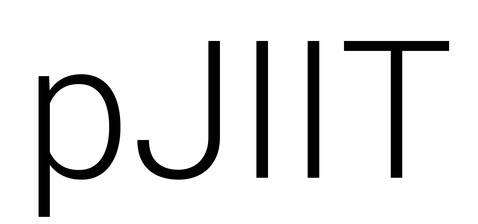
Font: Roboto_Light